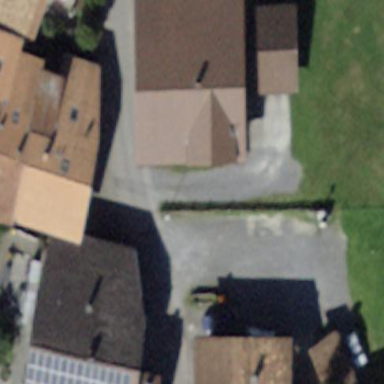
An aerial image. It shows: Farm building.